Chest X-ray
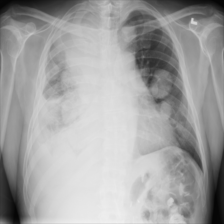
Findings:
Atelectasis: negative
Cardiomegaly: negative
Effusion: negative
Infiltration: negative
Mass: positive
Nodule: negative
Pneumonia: negative
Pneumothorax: negative
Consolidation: negative
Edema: negative
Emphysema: negative
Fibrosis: negative
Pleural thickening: negative
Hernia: negative